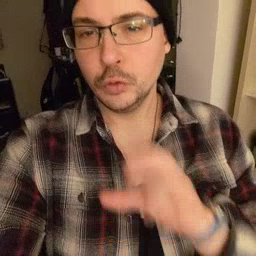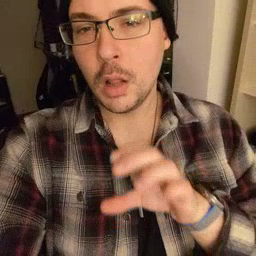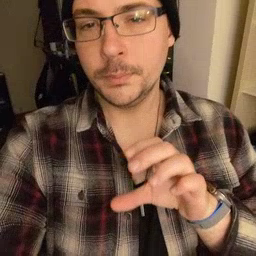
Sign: chocolate